Interaction volume radius: 5 \u00c5
Interaction volume height: 10 \u00c5
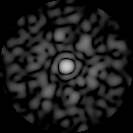
Disorder parameter: 0.839